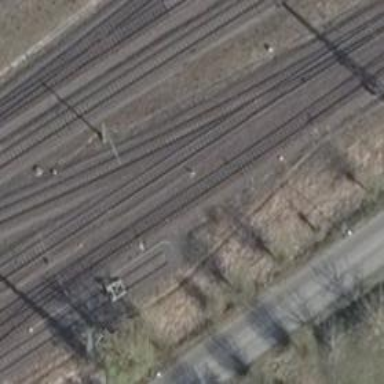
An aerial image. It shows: Railway switch.